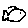
Label: fish